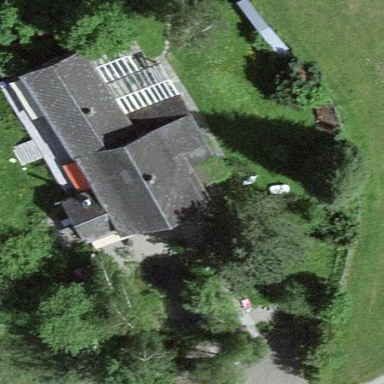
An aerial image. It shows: Detached building with gabled roof.